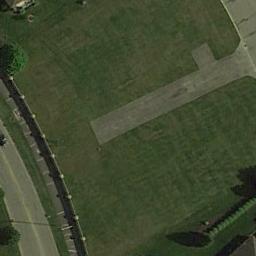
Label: meadow